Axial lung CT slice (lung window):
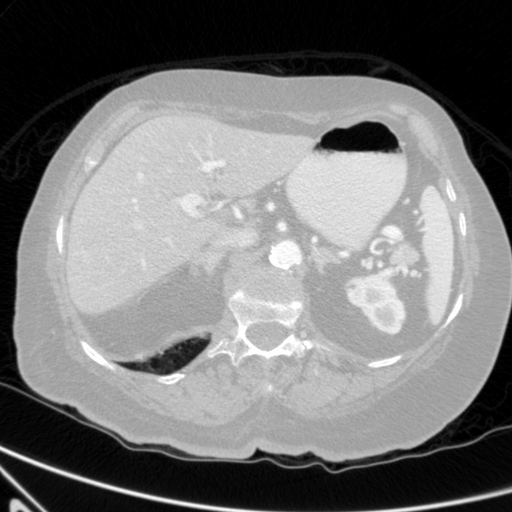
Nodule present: no